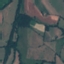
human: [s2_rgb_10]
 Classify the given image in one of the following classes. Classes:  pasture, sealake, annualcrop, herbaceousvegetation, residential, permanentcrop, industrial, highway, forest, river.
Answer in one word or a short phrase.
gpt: Pasture